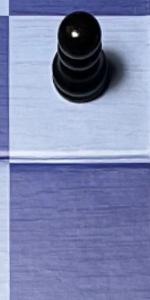
Label: Empty